Interaction volume radius: 10 \u00c5
Interaction volume height: 20 \u00c5
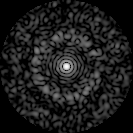
Disorder parameter: 0.8394